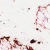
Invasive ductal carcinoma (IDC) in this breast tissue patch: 0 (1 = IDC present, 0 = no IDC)